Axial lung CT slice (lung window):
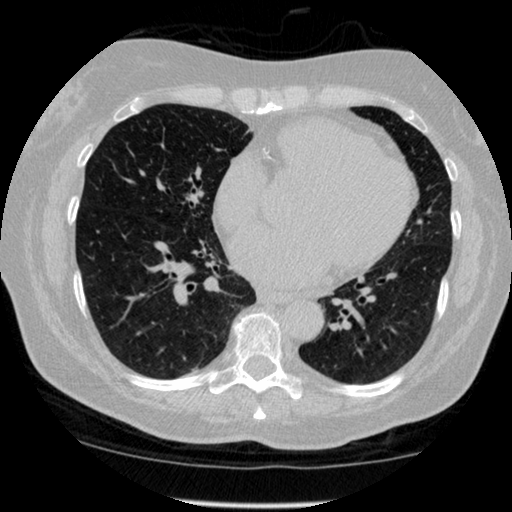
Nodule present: no